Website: home-depot
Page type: delivery-shipping
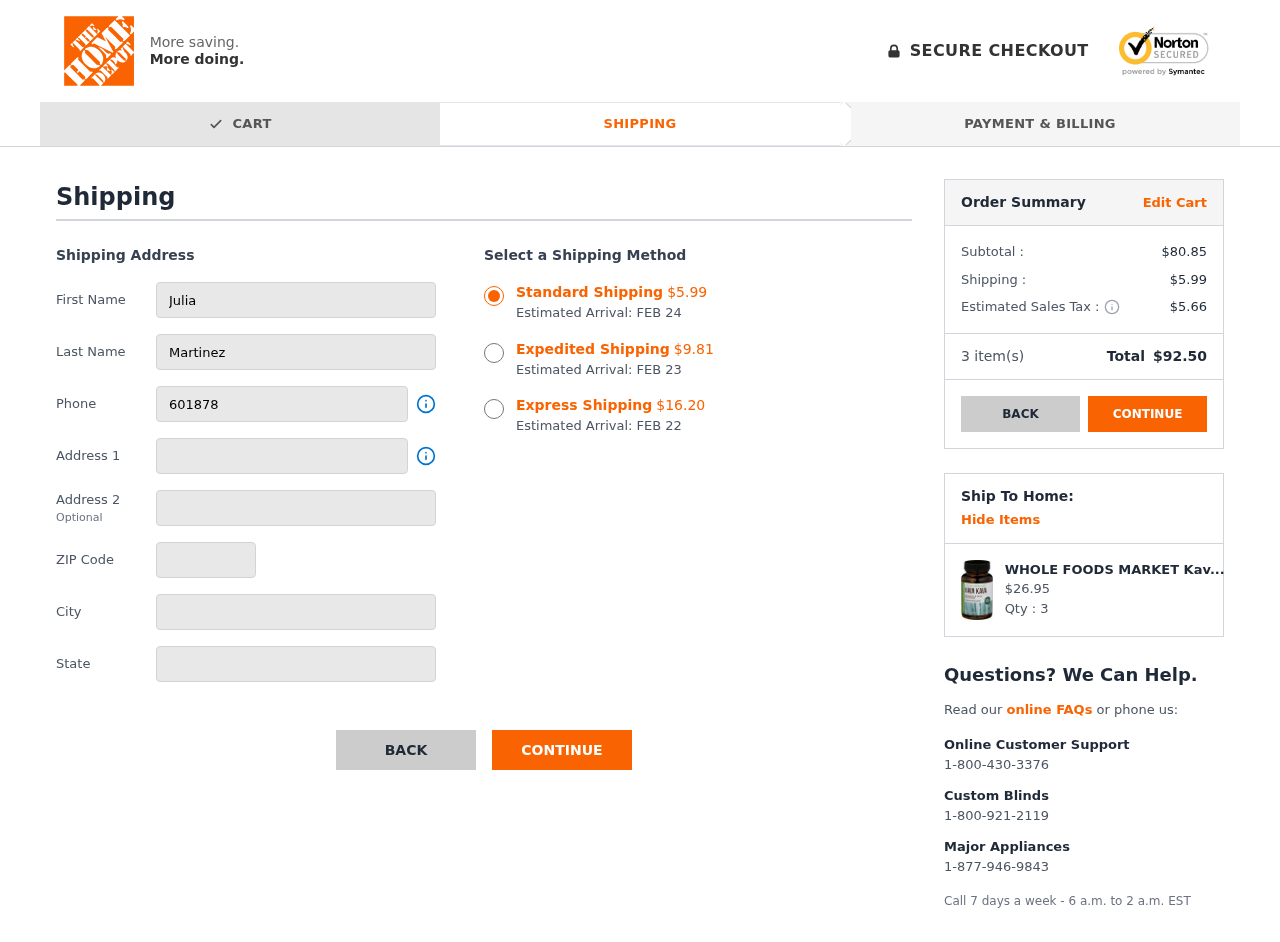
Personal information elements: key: PII_CITY
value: New Megan
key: PII_FIRSTNAME
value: Julia
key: PII_LASTNAME
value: Martinez
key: PII_PHONE
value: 6018789708
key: PII_POSTCODE
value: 52571
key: PII_STATE
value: Iowa
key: PII_STREET
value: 7551 Sara Ridge Apt. 862
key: PII_STREET2
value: Apt. 982
Product elements: key: PRODUCT1_NAME
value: WHOLE FOODS MARKET Kava Kava Liquid Capsules, 60 CT
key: PRODUCT1_PRICE
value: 26.95
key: PRODUCT1_QUANTITY
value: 3
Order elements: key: ORDER_SHIPPING_COST_STANDARD
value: $5.99
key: ORDER_DELIVERY_DATE
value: FEB 24
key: ORDER_SHIPPING_COST_EXPEDITED
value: $9.81
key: ORDER_DELIVERY_DATE_EXPEDITED
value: FEB 23
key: ORDER_SHIPPING_COST_EXPRESS
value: $16.20
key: ORDER_DELIVERY_DATE_EXPRESS
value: FEB 22
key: ORDER_SUBTOTAL
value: $80.85
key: ORDER_SHIPPING_COST
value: $5.99
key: ORDER_TAX
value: $5.66
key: ORDER_NUM_ITEMS
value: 3
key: ORDER_TOTAL
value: $92.50